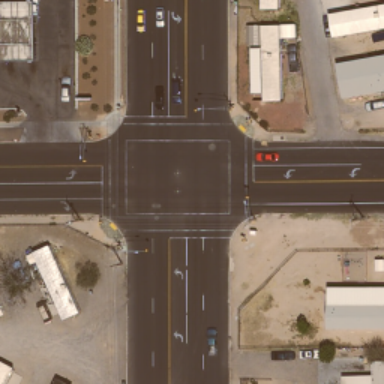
An intersection with a few cars on the road .